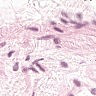
Metastatic tissue present: no